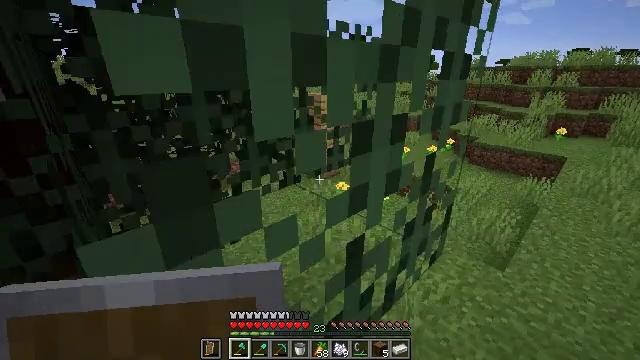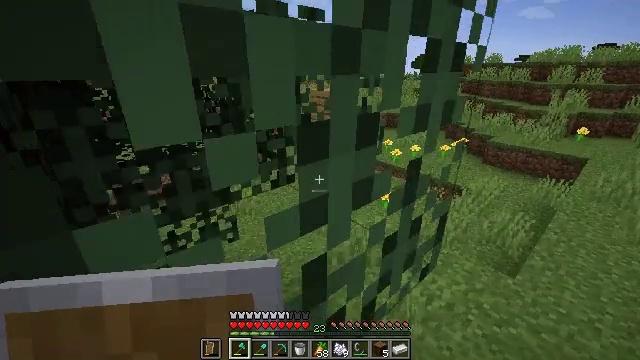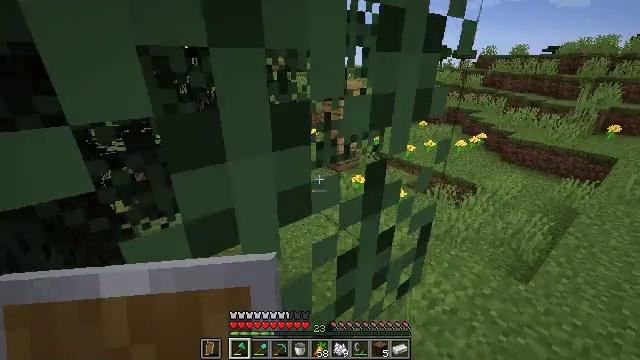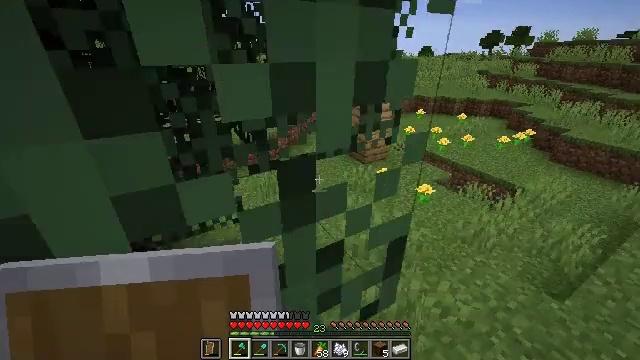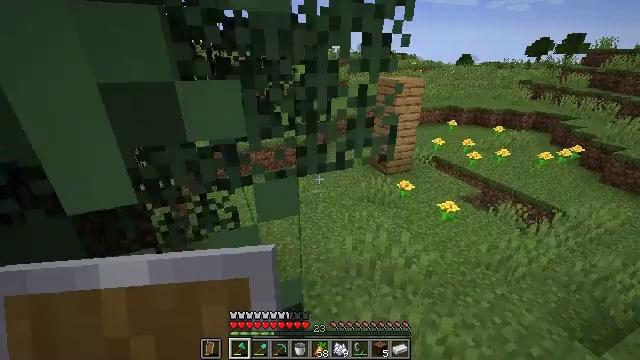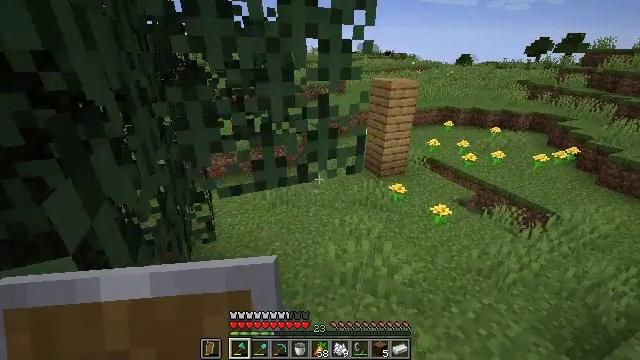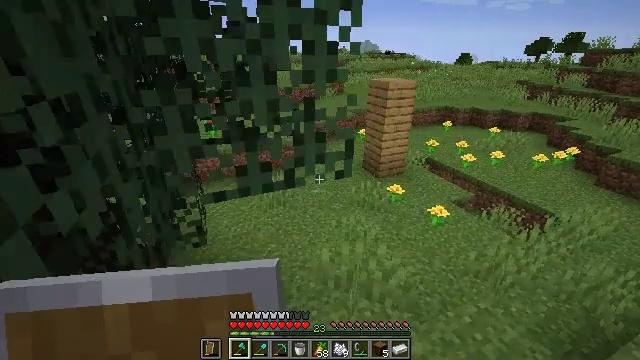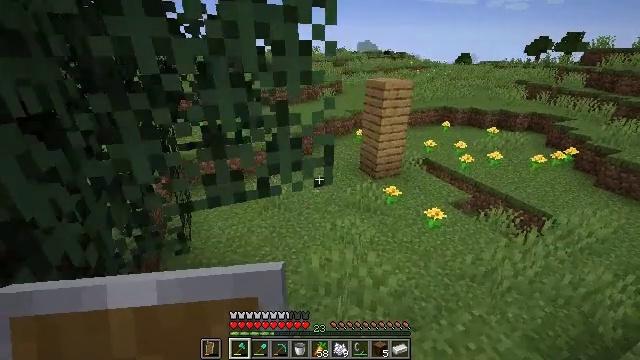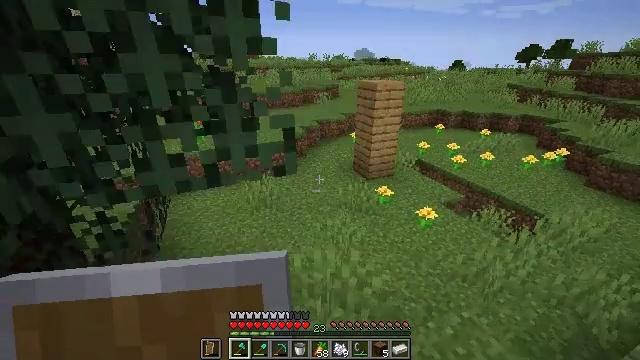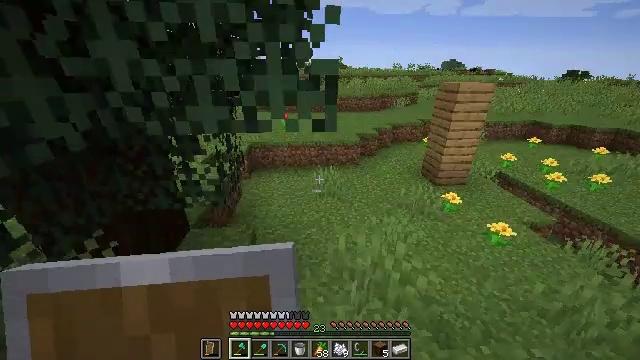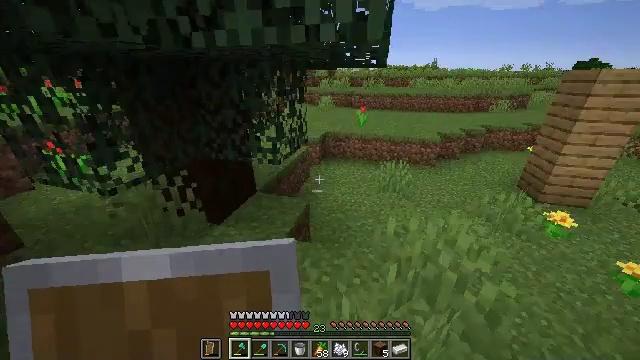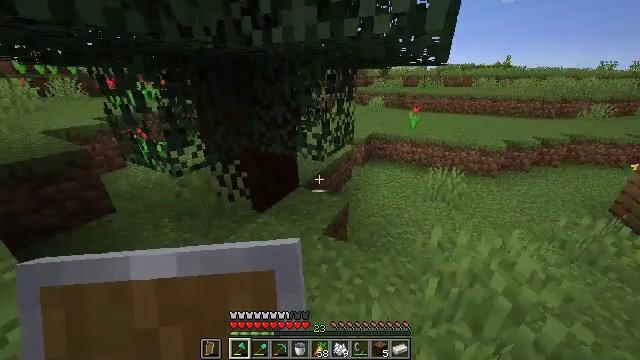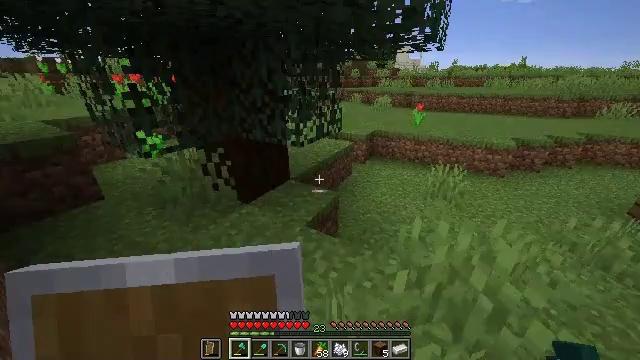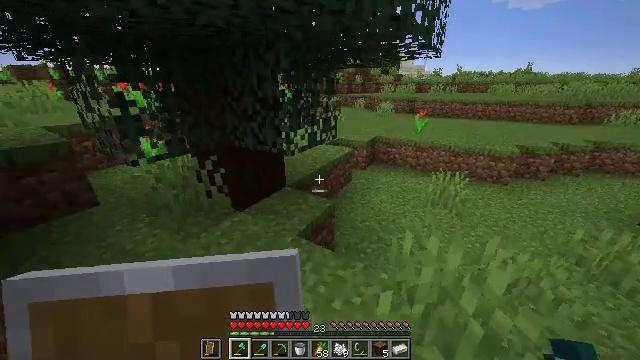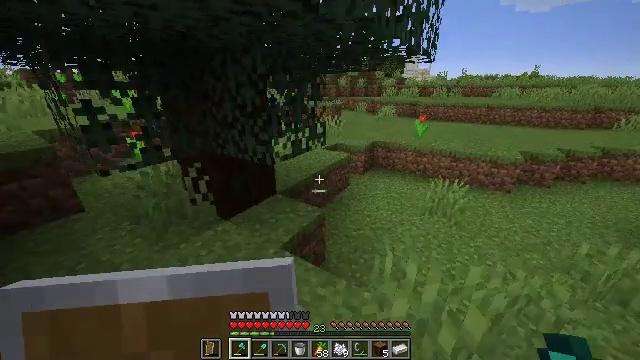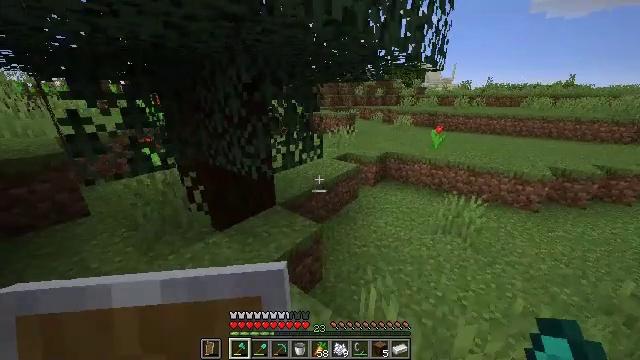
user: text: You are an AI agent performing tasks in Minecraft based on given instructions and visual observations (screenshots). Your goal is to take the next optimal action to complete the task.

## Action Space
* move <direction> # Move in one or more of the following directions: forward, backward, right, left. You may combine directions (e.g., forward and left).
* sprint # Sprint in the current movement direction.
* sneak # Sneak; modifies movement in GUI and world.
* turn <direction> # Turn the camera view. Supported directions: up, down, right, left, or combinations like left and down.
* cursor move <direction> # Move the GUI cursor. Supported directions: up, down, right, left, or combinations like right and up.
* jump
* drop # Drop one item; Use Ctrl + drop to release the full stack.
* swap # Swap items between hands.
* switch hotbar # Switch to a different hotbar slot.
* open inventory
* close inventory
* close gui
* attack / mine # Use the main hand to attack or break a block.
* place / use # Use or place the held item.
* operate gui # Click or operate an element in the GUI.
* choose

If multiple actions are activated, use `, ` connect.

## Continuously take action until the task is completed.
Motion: motion action
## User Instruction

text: Mine spruce leaves from the tree.
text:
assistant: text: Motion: move forward and move right, sprint, turn left
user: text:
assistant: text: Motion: move forward and move right, sprint, turn left and down
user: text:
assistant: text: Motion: move forward and move right, sprint, turn left and down
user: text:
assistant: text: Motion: move forward and move right, sprint, turn left and up
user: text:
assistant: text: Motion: move forward and move right, sprint
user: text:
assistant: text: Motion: move forward and move right, sprint
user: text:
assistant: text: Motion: move forward and move right, sprint
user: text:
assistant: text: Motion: move forward and move right, sprint
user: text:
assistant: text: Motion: move forward and move right, sprint, turn left
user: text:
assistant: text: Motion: move forward and move right, sprint, turn left
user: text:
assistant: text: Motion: move forward and move right, sprint, turn left
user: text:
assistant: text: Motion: move forward and move right, sprint, turn left
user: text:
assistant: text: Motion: move forward and move right, sprint, turn left and up
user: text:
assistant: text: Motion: move forward and move right, sprint, turn left
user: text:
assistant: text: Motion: move forward and move right, sprint, turn left and up
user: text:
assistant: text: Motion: move forward and move right, sprint, turn left and up
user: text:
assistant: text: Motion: move forward and move right, sprint, turn left and up
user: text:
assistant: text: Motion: move forward and move right, sprint, turn left and up
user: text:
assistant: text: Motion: move forward, sprint, turn left
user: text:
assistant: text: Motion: move forward, sprint, turn left and up, attack / mine
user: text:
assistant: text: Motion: move forward, sprint, turn left and up, attack / mine
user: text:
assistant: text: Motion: move forward, sprint, turn left and up, attack / mine
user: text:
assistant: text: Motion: move forward, turn left and up, attack / mine
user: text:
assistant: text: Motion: turn up, attack / mine
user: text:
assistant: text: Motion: turn left and up, attack / mine
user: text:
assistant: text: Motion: turn left and up, attack / mine
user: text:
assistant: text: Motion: turn left and up, attack / mine
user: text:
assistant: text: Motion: turn left and up, attack / mine
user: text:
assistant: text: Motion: turn left and up, attack / mine
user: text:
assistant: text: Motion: turn left and up, attack / mine